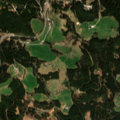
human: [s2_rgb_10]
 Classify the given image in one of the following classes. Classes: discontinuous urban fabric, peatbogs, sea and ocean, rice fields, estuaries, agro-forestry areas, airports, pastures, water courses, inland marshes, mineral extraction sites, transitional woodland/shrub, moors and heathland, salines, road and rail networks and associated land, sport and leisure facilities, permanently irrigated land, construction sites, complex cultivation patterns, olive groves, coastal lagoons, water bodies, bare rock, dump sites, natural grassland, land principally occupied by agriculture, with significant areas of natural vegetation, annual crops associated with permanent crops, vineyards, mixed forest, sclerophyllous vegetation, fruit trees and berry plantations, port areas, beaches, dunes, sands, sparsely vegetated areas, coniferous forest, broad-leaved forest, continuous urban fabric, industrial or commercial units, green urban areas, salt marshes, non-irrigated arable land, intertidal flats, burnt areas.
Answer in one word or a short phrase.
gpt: pastures, coniferous forest, mixed forest